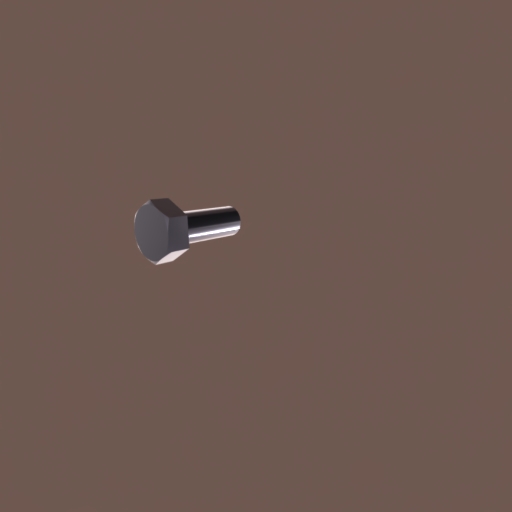
Label: bolt